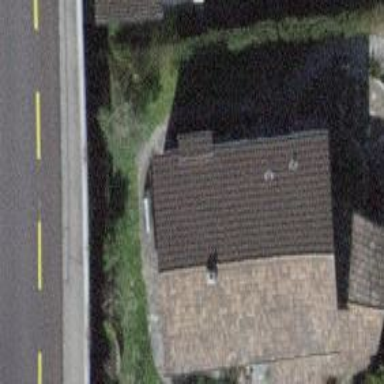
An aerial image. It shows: Residential building.